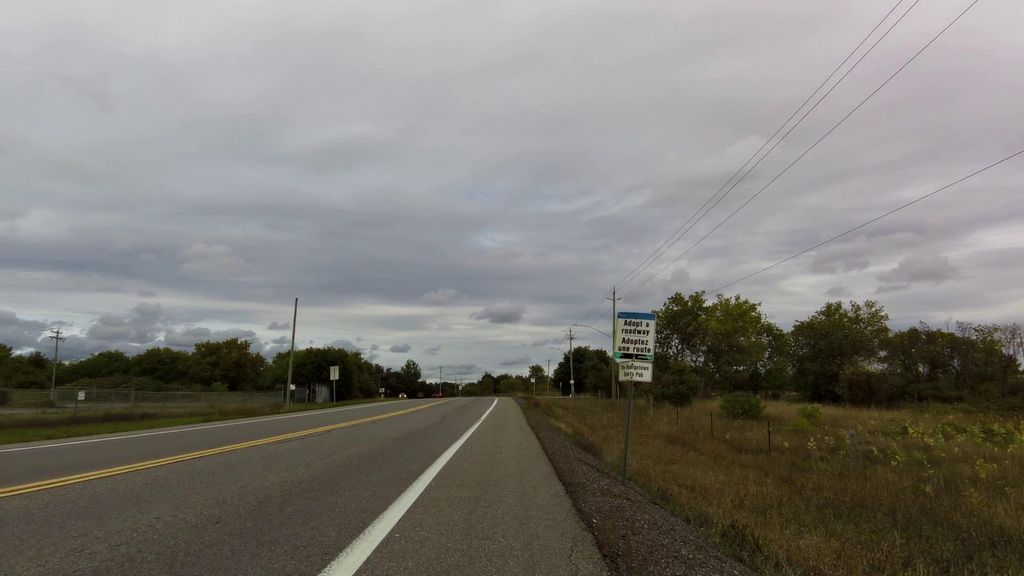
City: ottawa-gatineau